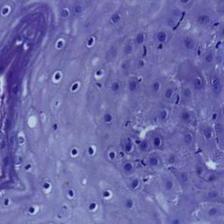
Diagnosis: Normal